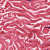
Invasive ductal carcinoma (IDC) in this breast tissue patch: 0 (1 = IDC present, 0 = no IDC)